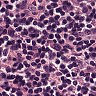
Metastatic tissue present: no